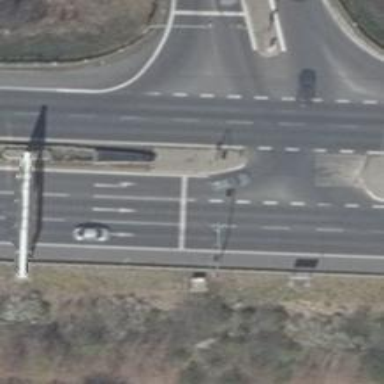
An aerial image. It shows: Road with traffic signals.